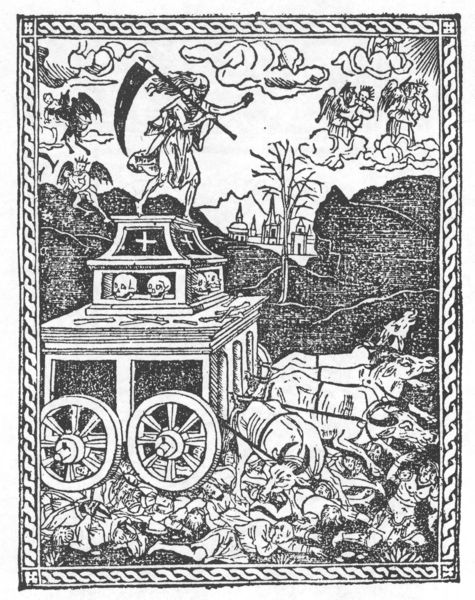
Titel: Predica dell arte del bene morire
Schlagwörter: baum, flügel, himmel, kampf, wolken, menschen, stadt, schwarz, straße, weiss, zeichnung, tiere, schädel, tod, tot, toter, kirche, haare, karren, pferde, räder, engel, holzschnitt, flagge, berge, grafik, kutsche, wagen, knochen, kreuz, druck, schwarzweiss, sichel, stich, leichen, tote, allegorie, dämon, totenkopf, sarg, teufel, hörner, kupferstich, totenschädel, gespann, ochse, ochsen, fahrzeug, leichenwagen, sense, dämonen, sicher, gerippe, fuhrwerk, ochs, gefährt, seriendruck, sensenmann, ochsenkarren